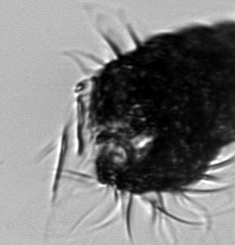
Label: Laboea_strobila